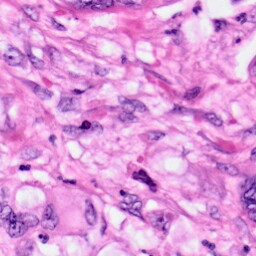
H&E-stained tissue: Pancreatic